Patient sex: F
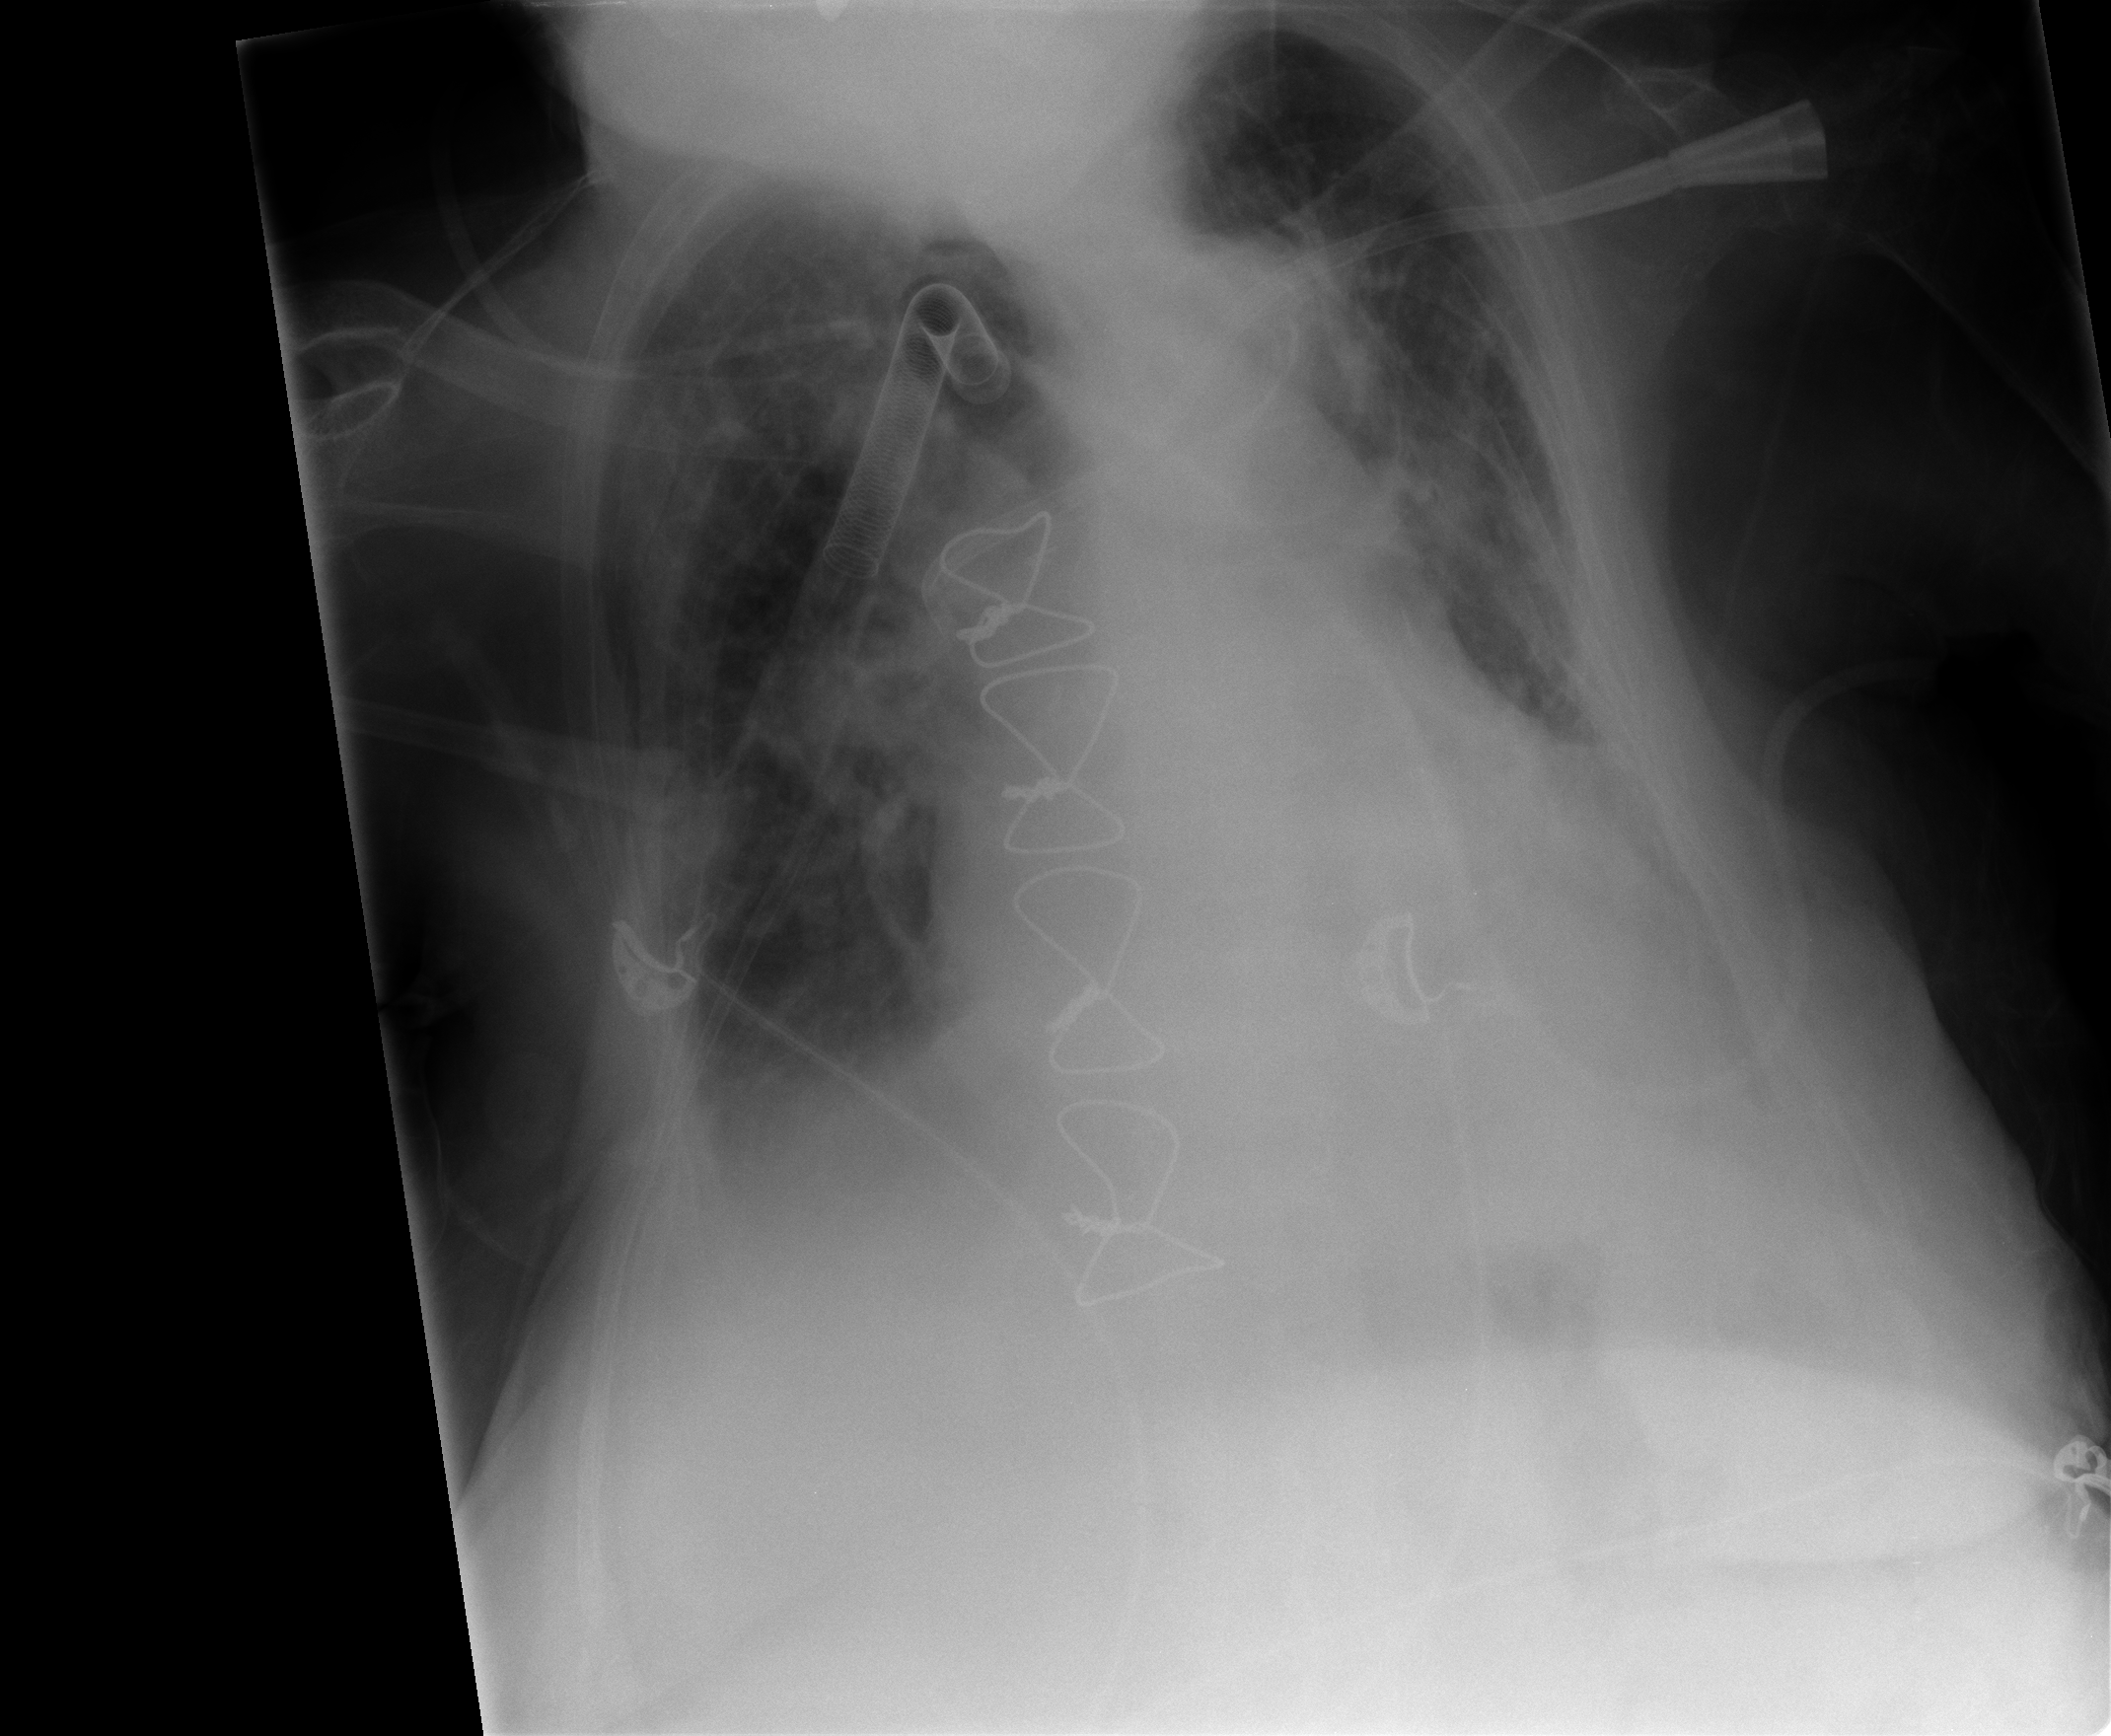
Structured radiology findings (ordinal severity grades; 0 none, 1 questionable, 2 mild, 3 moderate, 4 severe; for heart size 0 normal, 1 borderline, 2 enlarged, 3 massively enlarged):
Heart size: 2
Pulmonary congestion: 2
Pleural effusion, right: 2
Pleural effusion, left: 2
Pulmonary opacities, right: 1
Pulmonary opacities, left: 1
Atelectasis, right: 2
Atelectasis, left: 2